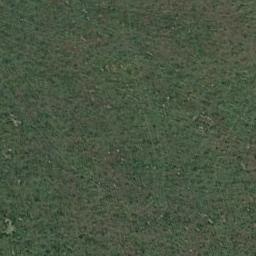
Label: meadow